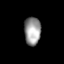
Tissue: lung
Cell type: Epithelial cells
Senescence score: 0.2017
Nuclear area (px): 453
Mean DAPI intensity: 153.408